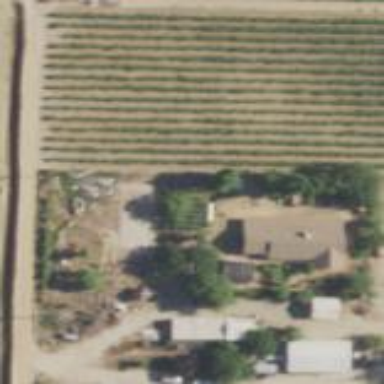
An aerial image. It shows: Vineyard where grapes are grown.